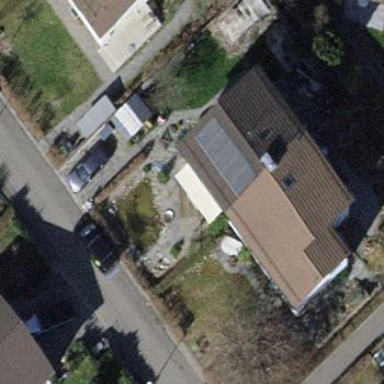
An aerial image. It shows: Semi-detached house.